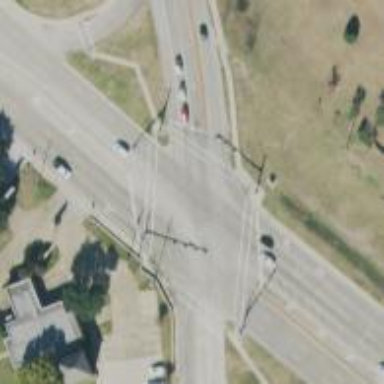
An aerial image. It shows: Marked crossing on footway.